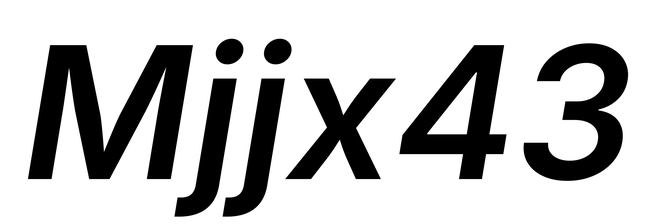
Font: Inter-Italic_SemiBold_Italic